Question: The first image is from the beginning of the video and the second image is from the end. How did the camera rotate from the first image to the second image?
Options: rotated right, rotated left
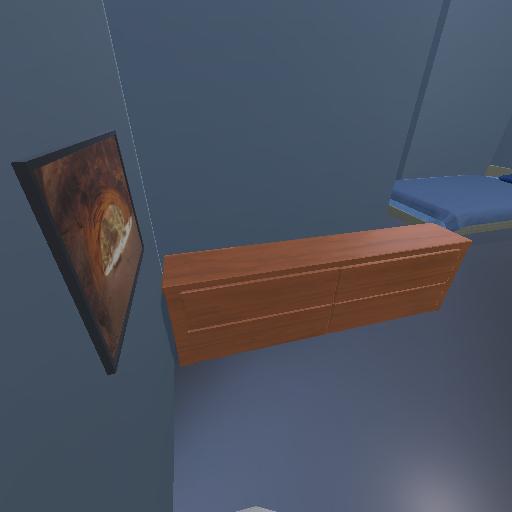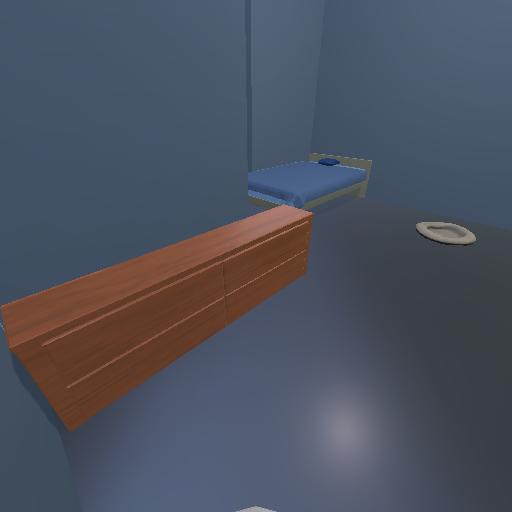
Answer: rotated right